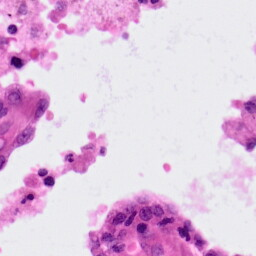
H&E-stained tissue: Lung